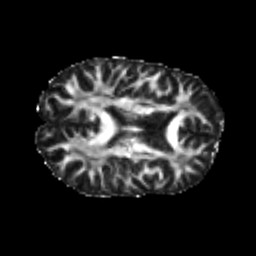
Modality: FA
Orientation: axial
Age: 24
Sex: male
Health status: healthy
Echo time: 0.074 s